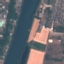
Land use / land cover class: River